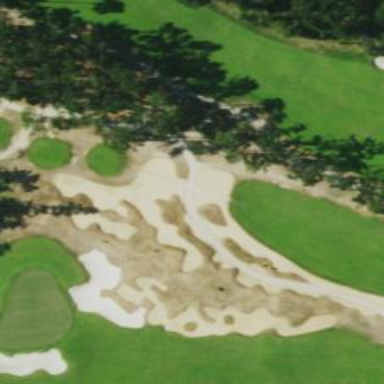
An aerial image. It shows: Sandy area is golf bunker.